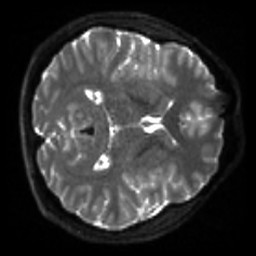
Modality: sbref
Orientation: axial
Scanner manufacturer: siemens
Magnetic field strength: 3 T
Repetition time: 4 s
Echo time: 0.0594 s